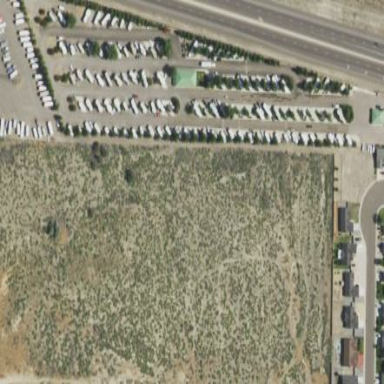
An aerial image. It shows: Caravan site for tourism.